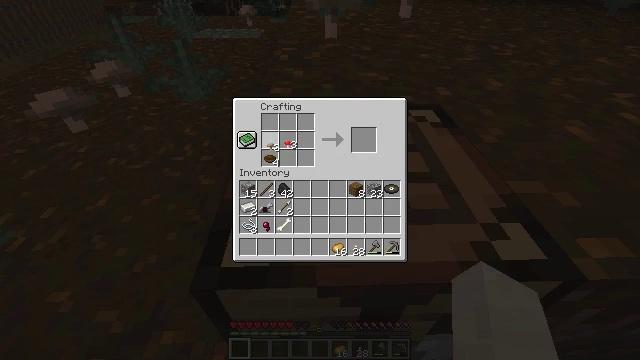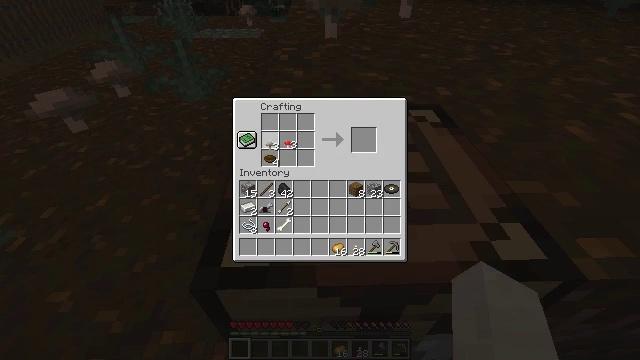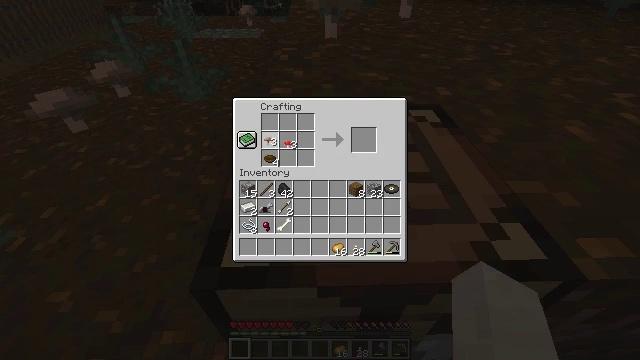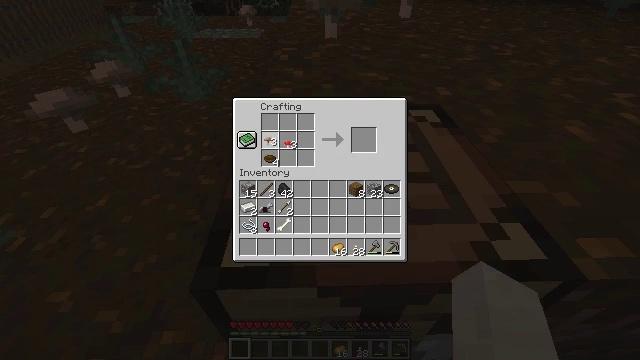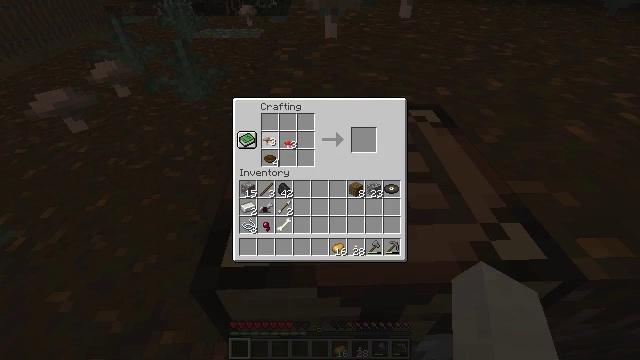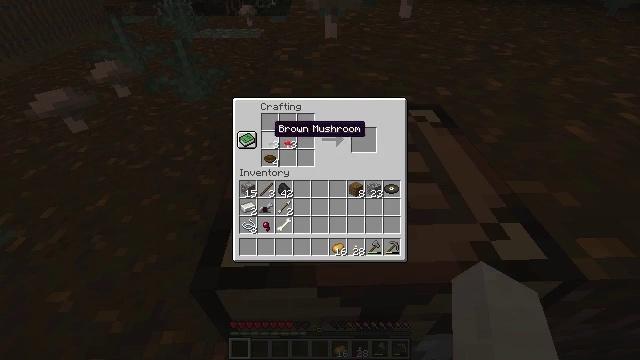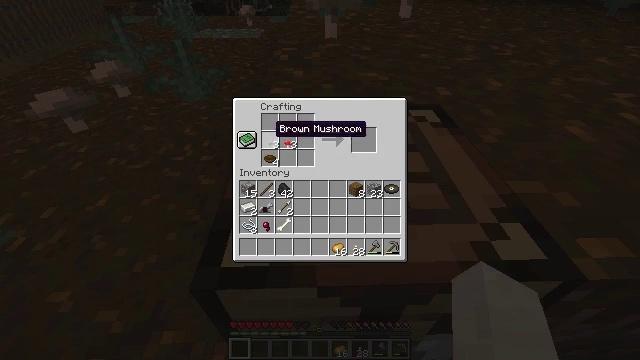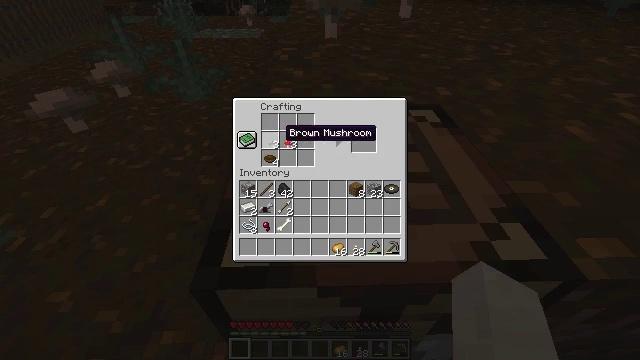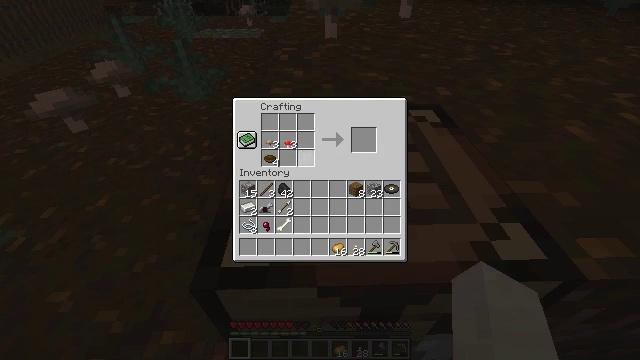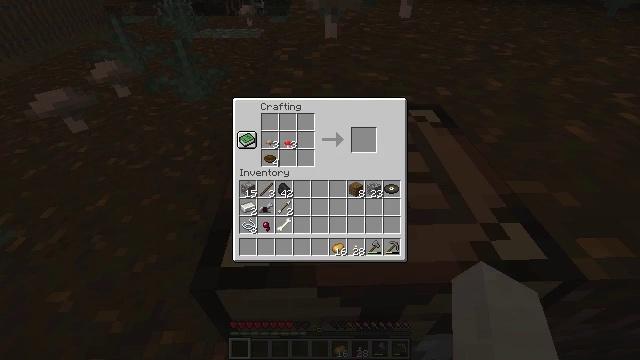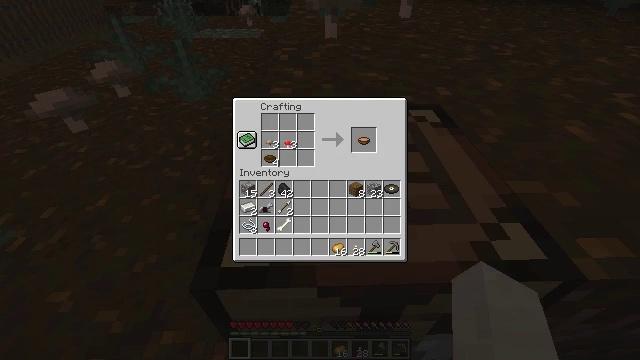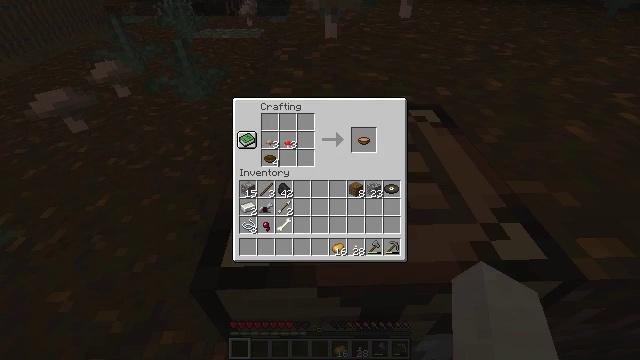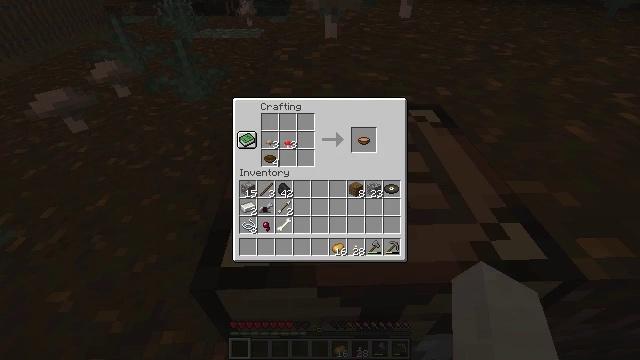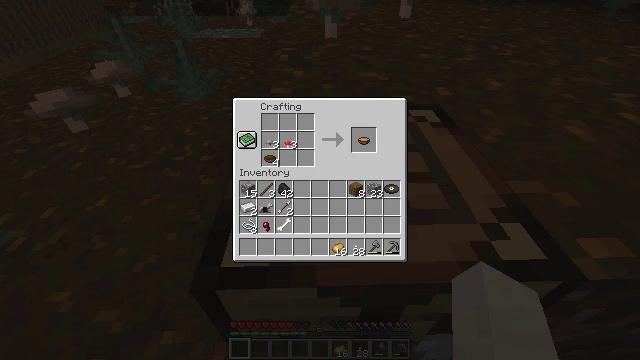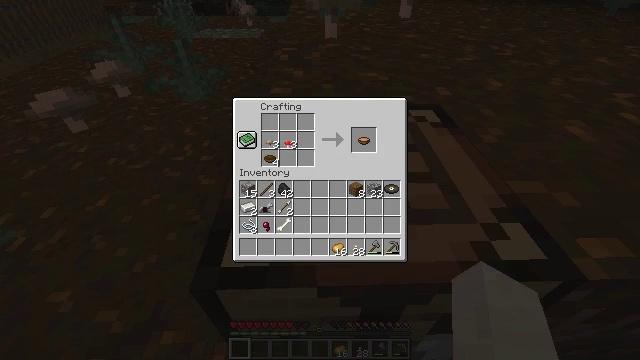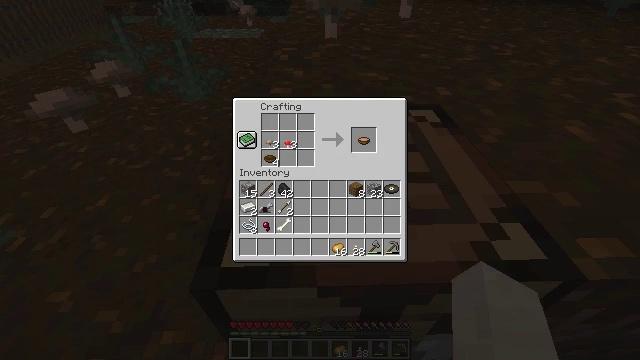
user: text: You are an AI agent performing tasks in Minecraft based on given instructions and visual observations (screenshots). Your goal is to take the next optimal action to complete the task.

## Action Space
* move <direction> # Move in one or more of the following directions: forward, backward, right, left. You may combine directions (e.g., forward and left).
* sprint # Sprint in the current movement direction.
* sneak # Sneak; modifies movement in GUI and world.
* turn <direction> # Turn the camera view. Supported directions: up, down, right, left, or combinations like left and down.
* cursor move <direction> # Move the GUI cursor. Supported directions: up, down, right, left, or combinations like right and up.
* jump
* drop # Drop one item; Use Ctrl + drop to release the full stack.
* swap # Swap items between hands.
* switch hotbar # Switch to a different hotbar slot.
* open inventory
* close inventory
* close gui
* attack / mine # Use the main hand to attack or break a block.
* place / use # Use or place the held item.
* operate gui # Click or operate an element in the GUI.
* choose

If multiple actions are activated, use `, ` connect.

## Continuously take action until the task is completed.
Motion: motion action
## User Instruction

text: Combine mushrooms and a bowl to get mushroom stew.
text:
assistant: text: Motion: no_op
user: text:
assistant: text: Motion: no_op
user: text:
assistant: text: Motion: operate gui
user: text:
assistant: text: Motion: operate gui
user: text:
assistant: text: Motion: no_op
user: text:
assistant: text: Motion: no_op
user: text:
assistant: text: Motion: cursor move right
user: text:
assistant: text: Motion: cursor move right and down
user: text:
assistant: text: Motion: cursor move right and down
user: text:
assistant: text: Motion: cursor move right
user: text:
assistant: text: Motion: cursor move right
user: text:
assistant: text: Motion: cursor move right
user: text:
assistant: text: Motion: no_op
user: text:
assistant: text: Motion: sneak
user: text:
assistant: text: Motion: sneak
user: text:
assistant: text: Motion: sneak
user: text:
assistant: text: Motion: sneak, cursor move up
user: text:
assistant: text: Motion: sneak
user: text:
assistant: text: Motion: sneak
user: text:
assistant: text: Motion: sneak
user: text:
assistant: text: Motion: sneak, operate gui
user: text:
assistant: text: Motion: sneak, operate gui
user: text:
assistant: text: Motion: sneak
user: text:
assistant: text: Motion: sneak
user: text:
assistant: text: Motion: sneak
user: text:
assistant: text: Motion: sneak